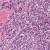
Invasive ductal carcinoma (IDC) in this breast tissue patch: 1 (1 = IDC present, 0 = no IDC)